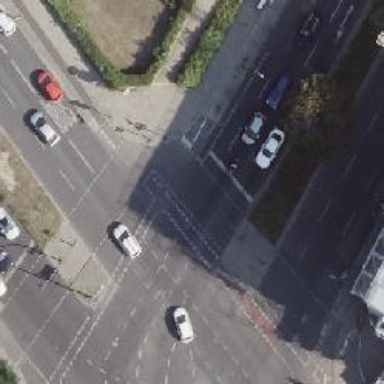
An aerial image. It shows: Road with traffic signals.